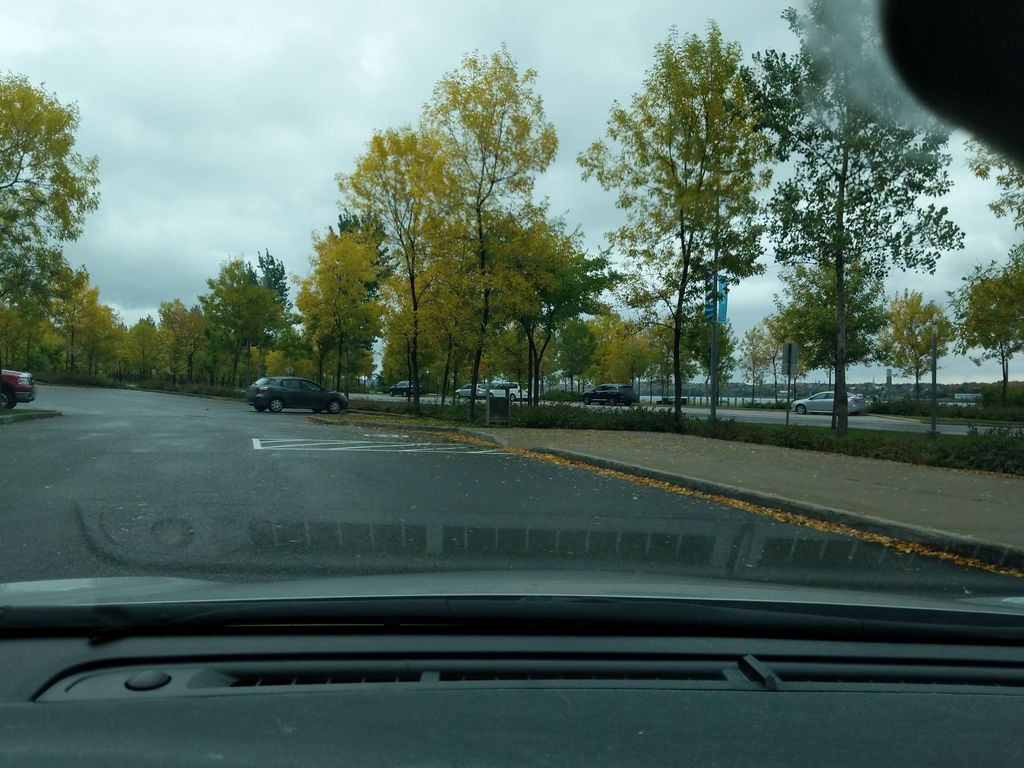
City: quebec_city